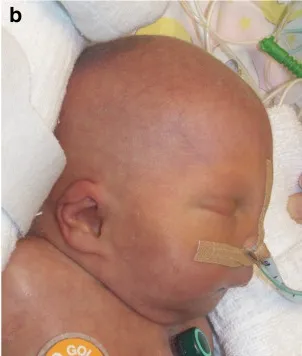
Representative photographs of the patient at 3 days of age . (a-b) The main facial features of the 3-day-old female newborn were narrow palpebral fissures, microretrognathia, hypertelorism with slight upslanting of her palpebral fissures, low-set, dysplastic ears with folded upper helices, a round face and a small nose with an almost absent nasal bridge.
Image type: medical_photograph (other_medical_photograph)